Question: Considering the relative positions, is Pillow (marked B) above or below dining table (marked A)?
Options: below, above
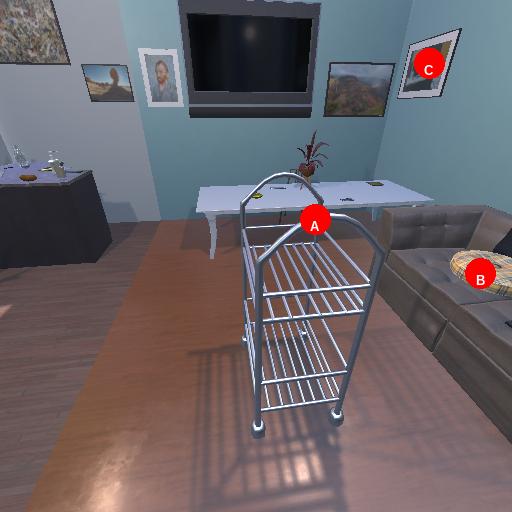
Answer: below